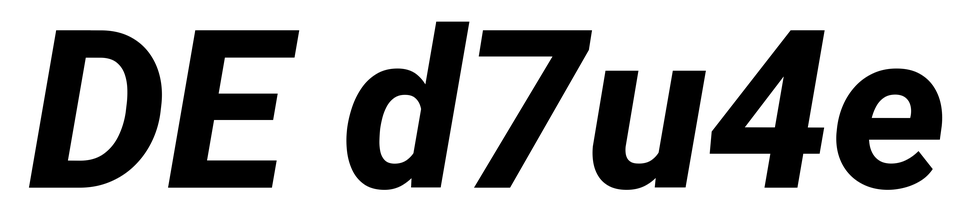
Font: Roboto-Italic_ExtraBold_Italic